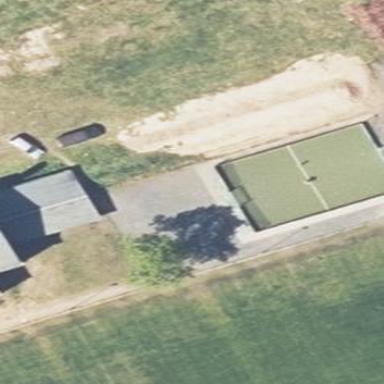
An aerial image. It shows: Futsal pitch for leisure and sports activities.